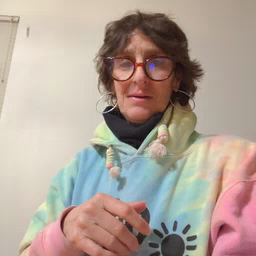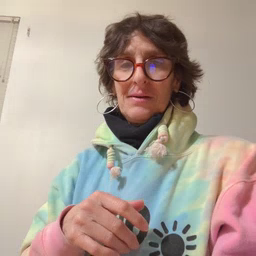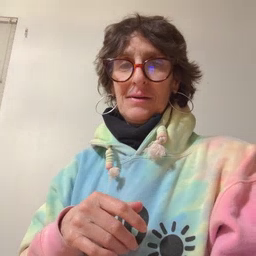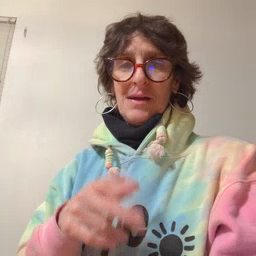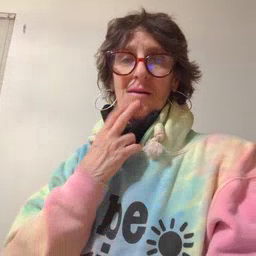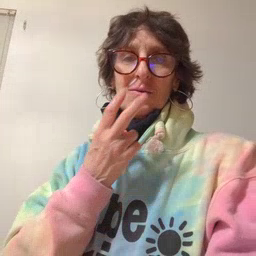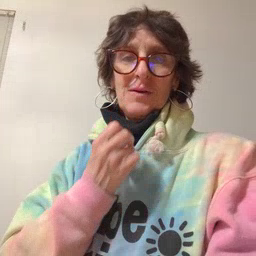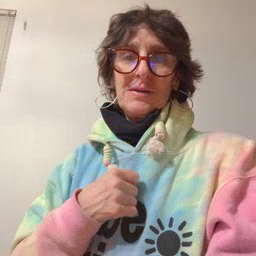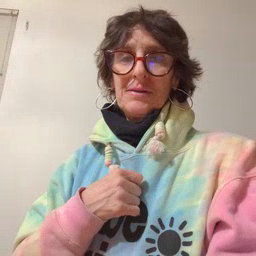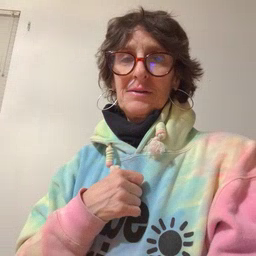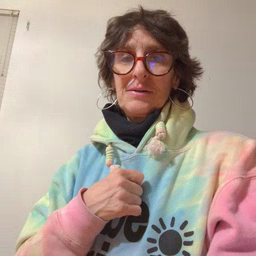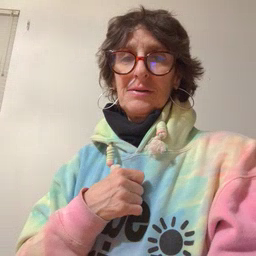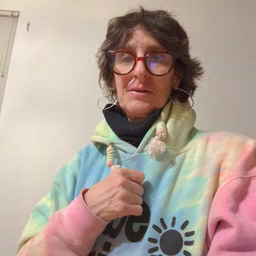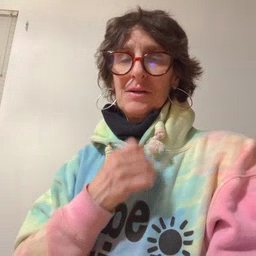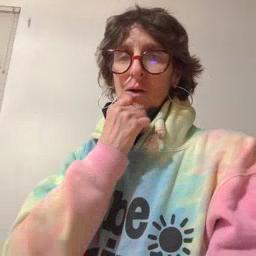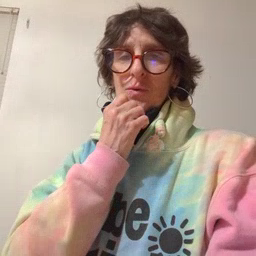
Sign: underwear